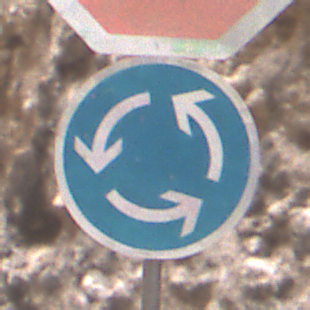
Verkehrszeichen: Kreisverkehr
Zusatzzeichen oben: Stop
Umgebung: Outdoor, Urban
Tageszeit: Midday
Wetter: PartlyCloudy
Licht: Natural
Jahreszeit: NotSpecified
Kontrast: MediumContrast